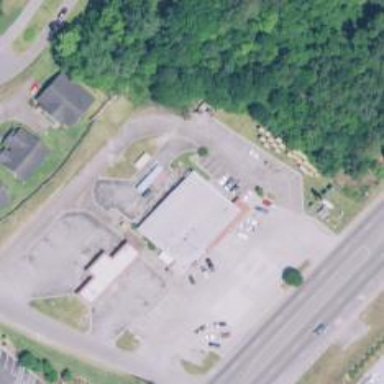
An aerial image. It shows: Convenience shop.